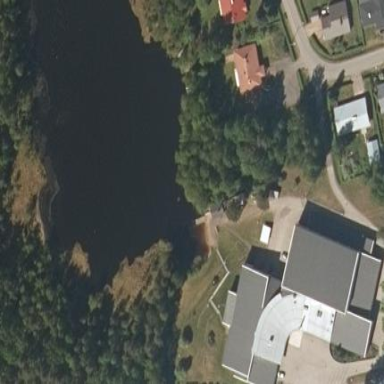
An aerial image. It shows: Civic building that serves as community and arts center within sports center area. It is designed for swimming activities.